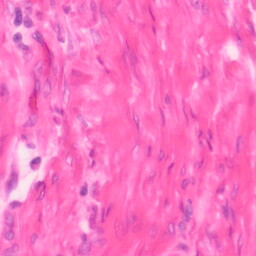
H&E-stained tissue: Colon